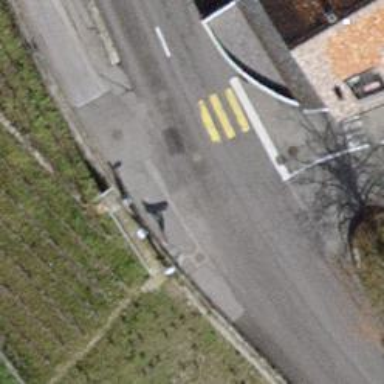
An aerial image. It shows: Zebra crossing on the road.